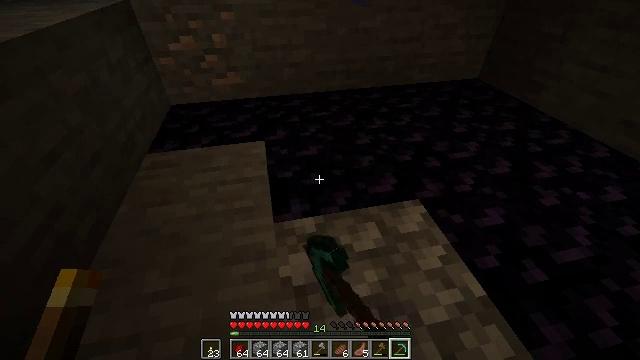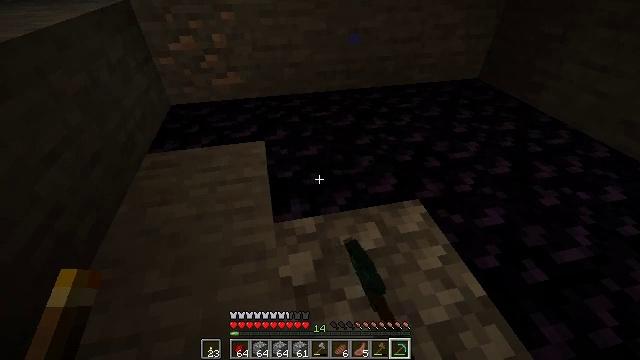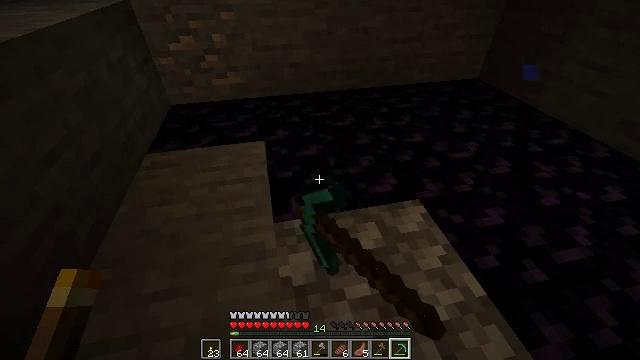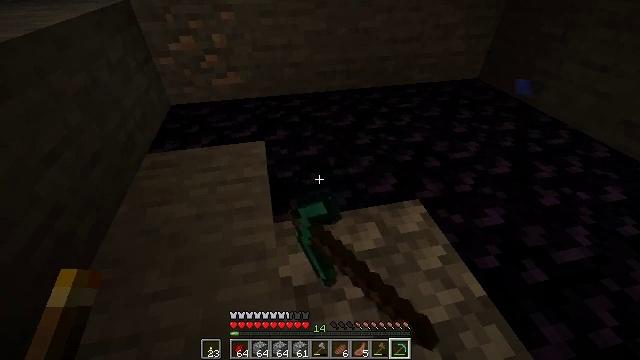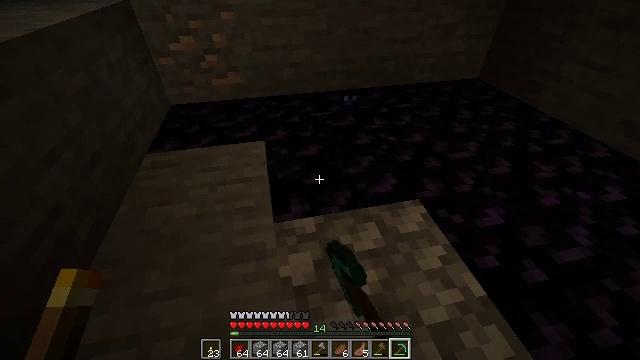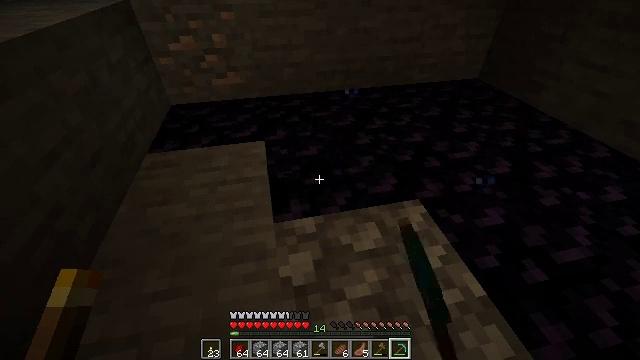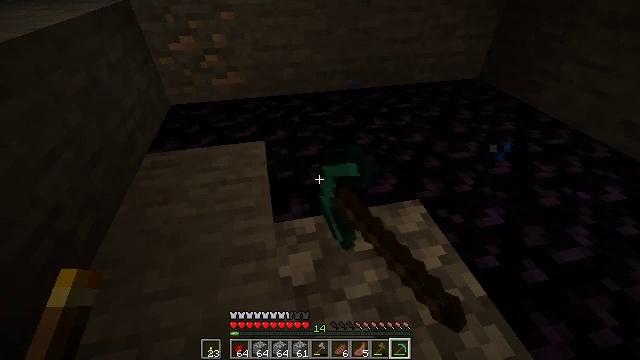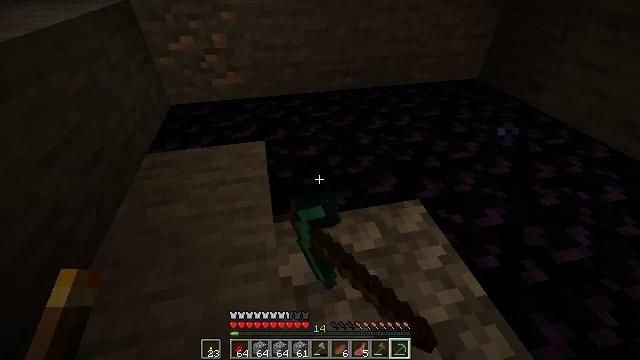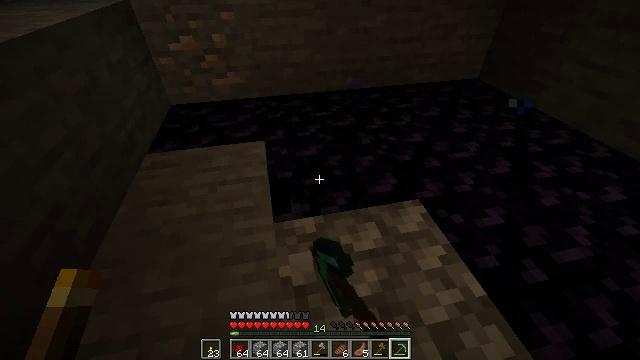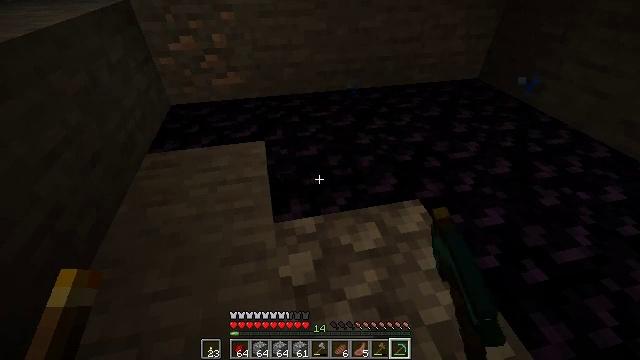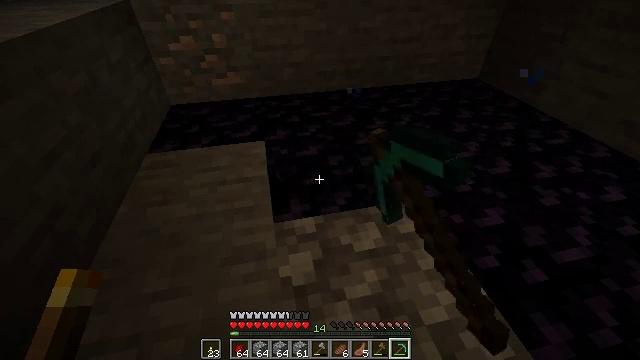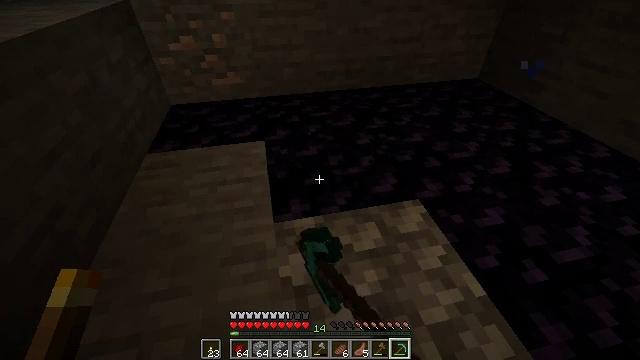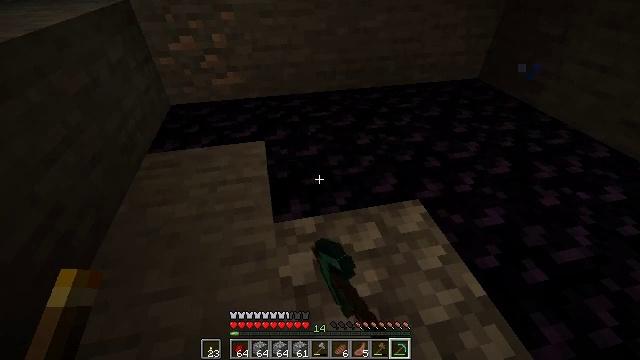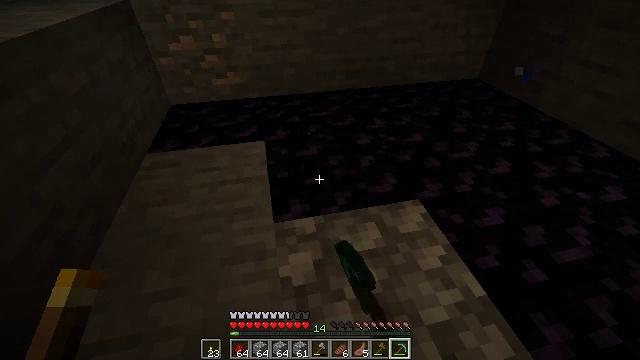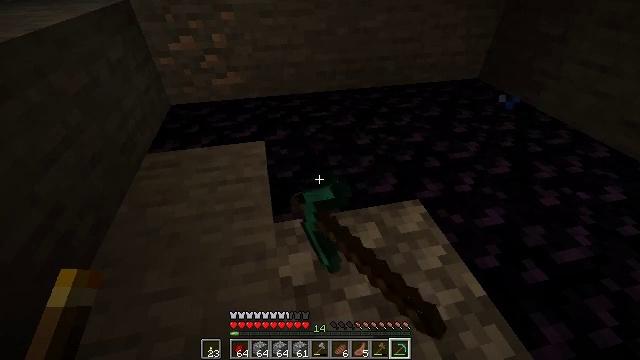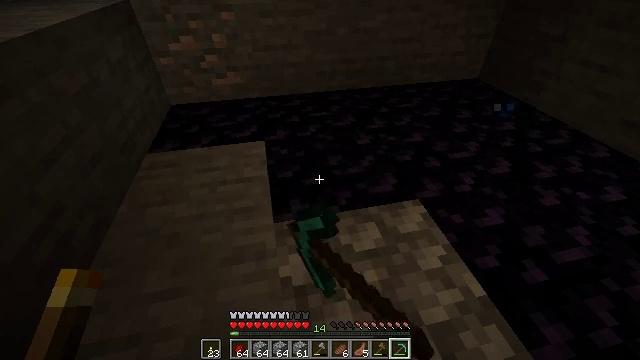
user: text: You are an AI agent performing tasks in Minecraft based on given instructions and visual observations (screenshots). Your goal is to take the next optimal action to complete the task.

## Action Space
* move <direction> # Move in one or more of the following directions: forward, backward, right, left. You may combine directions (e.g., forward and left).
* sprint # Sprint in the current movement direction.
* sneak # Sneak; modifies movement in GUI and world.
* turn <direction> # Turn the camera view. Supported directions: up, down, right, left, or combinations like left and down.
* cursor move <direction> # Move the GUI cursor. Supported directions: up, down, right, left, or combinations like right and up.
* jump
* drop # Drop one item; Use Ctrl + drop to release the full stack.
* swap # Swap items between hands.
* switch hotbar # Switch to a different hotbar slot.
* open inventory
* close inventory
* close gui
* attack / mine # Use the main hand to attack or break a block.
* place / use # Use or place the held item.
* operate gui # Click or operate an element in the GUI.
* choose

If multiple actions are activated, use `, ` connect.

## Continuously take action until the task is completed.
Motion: motion action
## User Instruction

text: Mine the obsidian block.
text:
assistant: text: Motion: sneak, attack / mine
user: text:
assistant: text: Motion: sneak, attack / mine
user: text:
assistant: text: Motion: sneak, attack / mine
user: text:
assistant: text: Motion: sneak, attack / mine
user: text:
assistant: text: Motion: sneak, attack / mine
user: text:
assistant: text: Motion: sneak, attack / mine
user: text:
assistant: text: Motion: sneak, attack / mine
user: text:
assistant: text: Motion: sneak, attack / mine
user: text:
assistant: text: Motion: sneak, attack / mine
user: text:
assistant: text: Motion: sneak, attack / mine
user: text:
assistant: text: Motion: sneak, attack / mine
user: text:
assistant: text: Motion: sneak, attack / mine
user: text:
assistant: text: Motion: sneak, attack / mine
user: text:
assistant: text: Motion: sneak, attack / mine
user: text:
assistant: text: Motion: sneak, attack / mine
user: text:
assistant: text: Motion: sneak, attack / mine
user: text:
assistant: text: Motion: sneak, attack / mine
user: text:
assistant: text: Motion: sneak, attack / mine
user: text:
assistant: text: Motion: sneak, attack / mine
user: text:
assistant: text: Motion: sneak, attack / mine
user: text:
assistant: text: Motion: sneak, attack / mine
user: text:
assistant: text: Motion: sneak, attack / mine
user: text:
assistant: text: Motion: sneak, attack / mine
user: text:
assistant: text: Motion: sneak, attack / mine
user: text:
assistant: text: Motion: sneak, attack / mine
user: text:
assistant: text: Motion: sneak, attack / mine
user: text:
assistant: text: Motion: sneak, attack / mine
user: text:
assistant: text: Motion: sneak, attack / mine
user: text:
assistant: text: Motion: sneak, attack / mine
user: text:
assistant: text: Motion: sneak, attack / mine